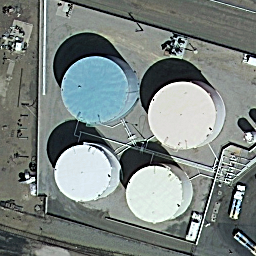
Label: storagetanks